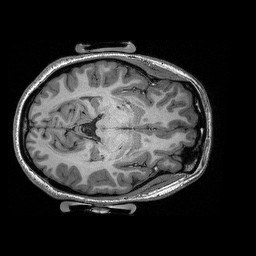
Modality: T1w
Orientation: coronal